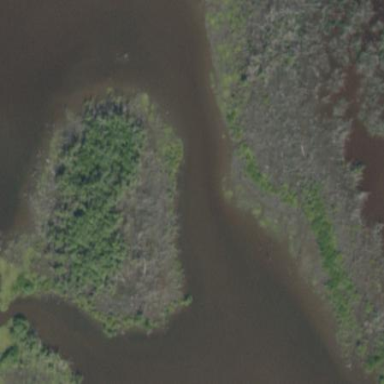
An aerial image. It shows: Mangrove wetland featuring Mangrove Swamp plant community.